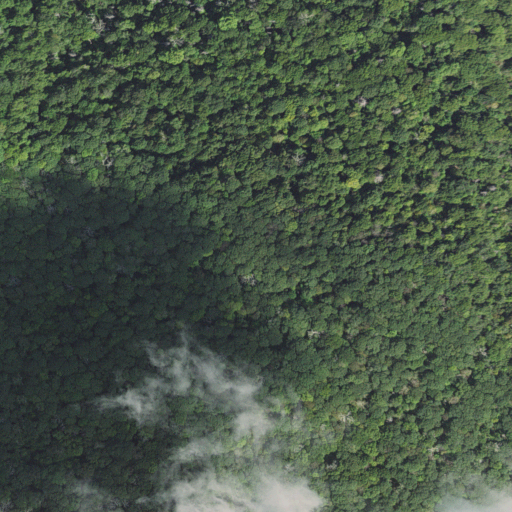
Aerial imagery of ridge(s) in North Carolina named High Rock Ridge containing deciduous forest and mixed forest